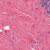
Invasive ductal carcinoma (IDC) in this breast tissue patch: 0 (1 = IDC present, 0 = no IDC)